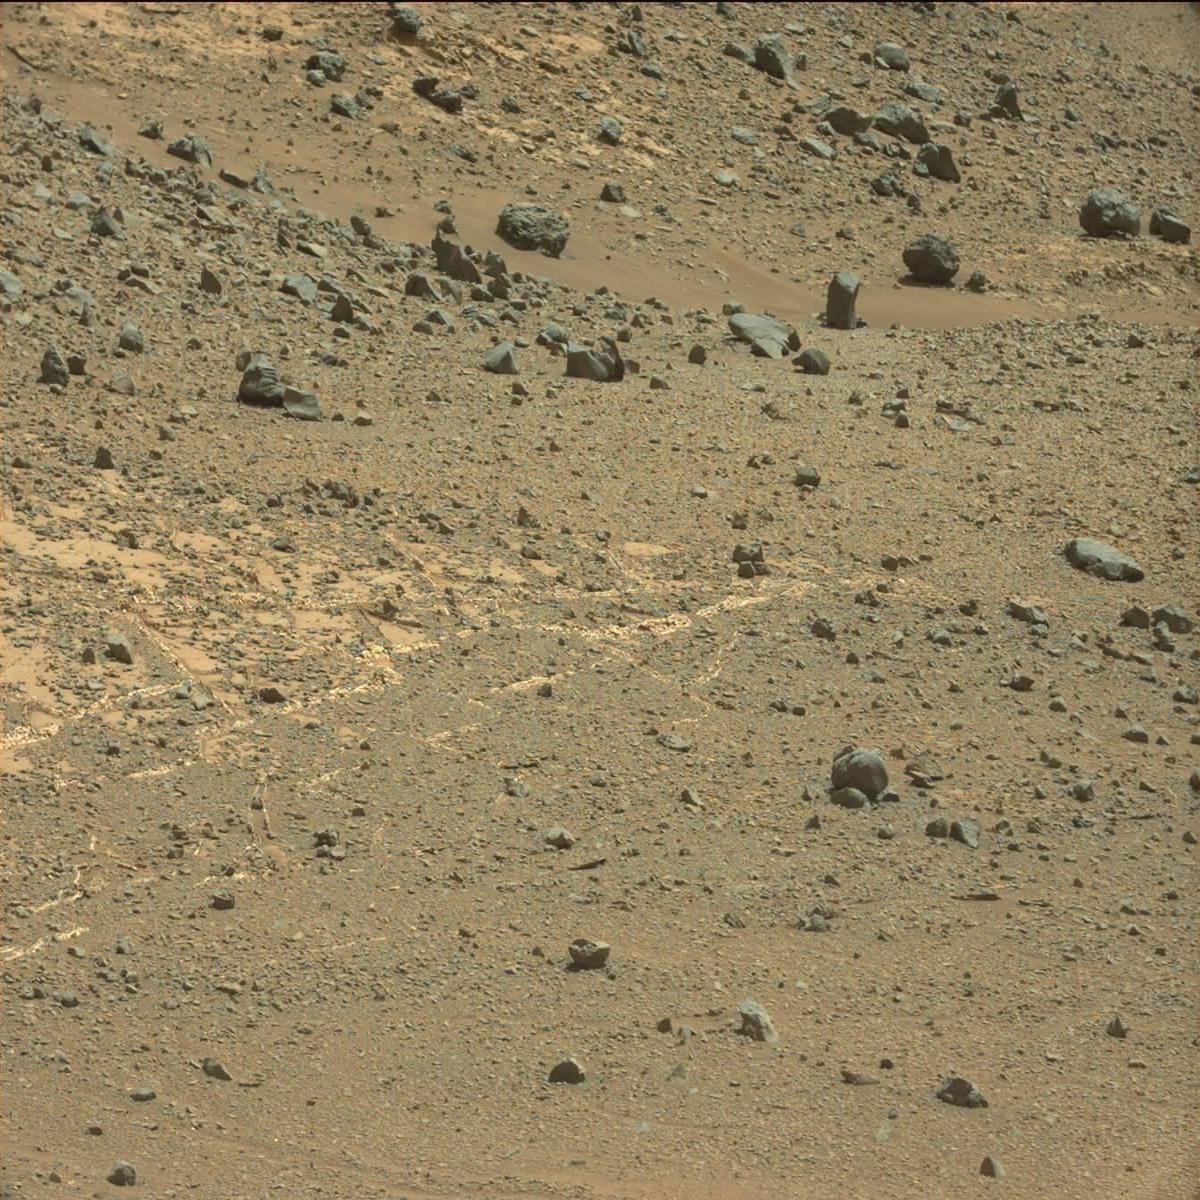
Terrain classes present: Bedrock, Rock, Sand / Soil